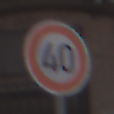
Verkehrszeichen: Geschwindigkeit40
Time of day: MorningAfternoon
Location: Outdoor (Urban)
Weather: Overcast
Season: NotSpecified
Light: Natural